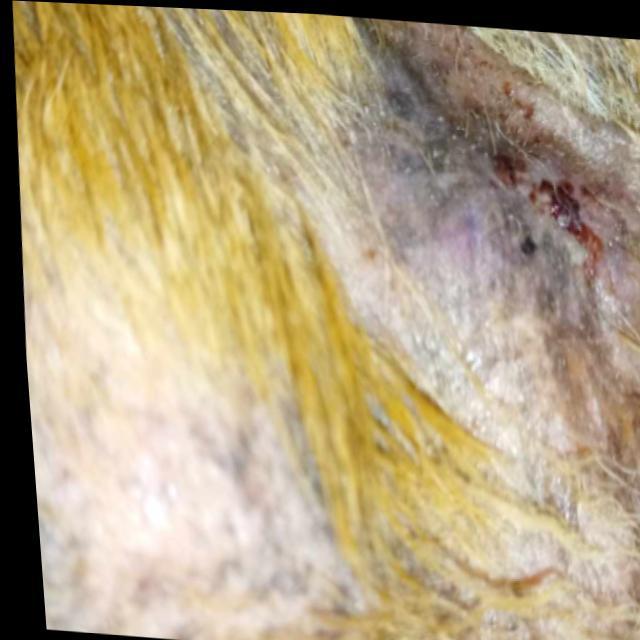
Canine demodicosis (Demodex mange) — caused by Demodex canis mites. Presents with alopecia, follicular papules, pustules, and comedones. Often localized on face and forelimbs.